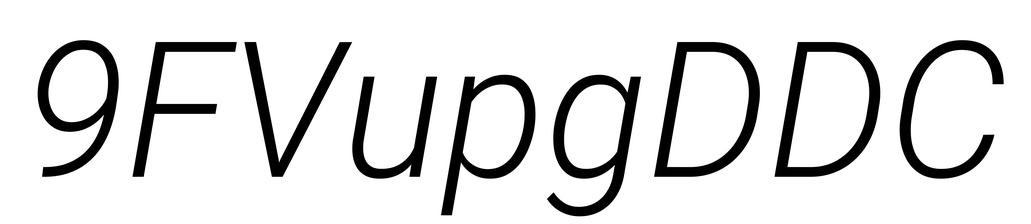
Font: Roboto-Italic_Light_Italic